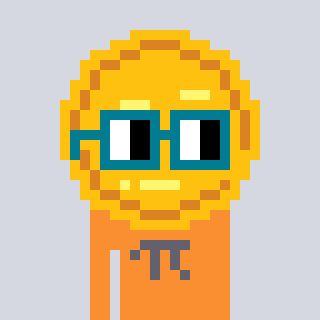
a pixel art character with square dark green glasses, a medal-shaped head and a orange-colored body on a cool background